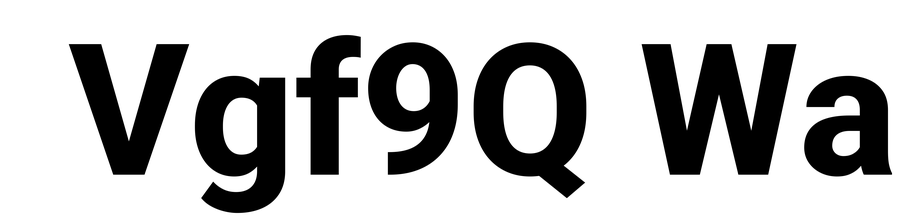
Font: Roboto_ExtraBold